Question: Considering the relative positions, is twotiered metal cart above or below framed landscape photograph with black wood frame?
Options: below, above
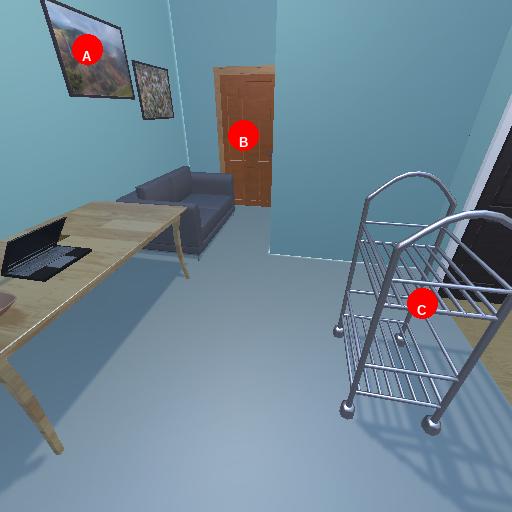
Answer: below